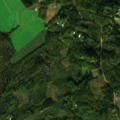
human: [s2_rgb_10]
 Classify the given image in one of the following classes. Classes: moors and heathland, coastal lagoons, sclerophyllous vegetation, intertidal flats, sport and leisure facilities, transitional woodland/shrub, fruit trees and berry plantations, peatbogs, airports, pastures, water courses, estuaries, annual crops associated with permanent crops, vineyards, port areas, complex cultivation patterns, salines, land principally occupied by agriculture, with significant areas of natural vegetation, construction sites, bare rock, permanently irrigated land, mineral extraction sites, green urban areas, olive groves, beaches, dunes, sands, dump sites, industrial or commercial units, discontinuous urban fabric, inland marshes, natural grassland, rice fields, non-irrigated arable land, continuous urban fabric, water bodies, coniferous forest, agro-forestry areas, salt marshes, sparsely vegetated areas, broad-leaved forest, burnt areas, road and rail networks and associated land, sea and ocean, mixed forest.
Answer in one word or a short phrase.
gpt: non-irrigated arable land, land principally occupied by agriculture, with significant areas of natural vegetation, coniferous forest, mixed forest, transitional woodland/shrub